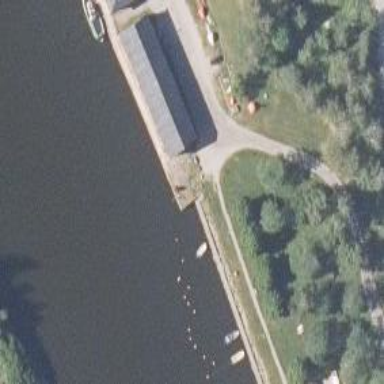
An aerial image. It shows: Pier with mooring facilities.